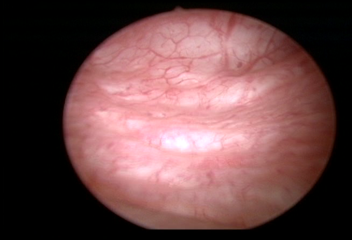
Modality: WLC
Class: Normal mucosa
Bladder cancer association: No